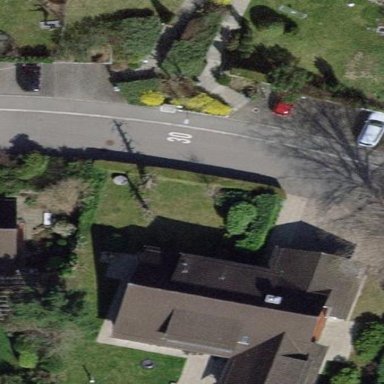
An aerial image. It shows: Detached building.